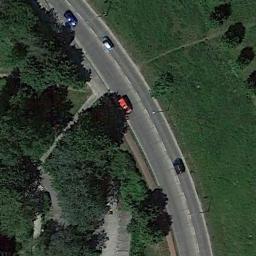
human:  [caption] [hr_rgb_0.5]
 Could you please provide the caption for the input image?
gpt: There are many houses on both sides of the highway .

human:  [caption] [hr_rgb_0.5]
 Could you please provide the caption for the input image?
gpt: There are large green lawns and green trees around the freeway, And there are several cars on the freeway .

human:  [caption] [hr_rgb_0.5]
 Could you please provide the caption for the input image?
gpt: The freeway is between the grass and some trees .

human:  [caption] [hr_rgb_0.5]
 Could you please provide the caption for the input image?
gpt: A freeway with a small bend is a lawn on one side and on the other side is a forest .

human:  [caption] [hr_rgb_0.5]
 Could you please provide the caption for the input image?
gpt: There are green lawns and trees beside the freeway .